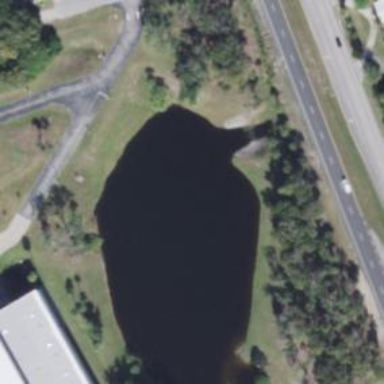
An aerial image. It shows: Peaceful pond surrounded by nature.